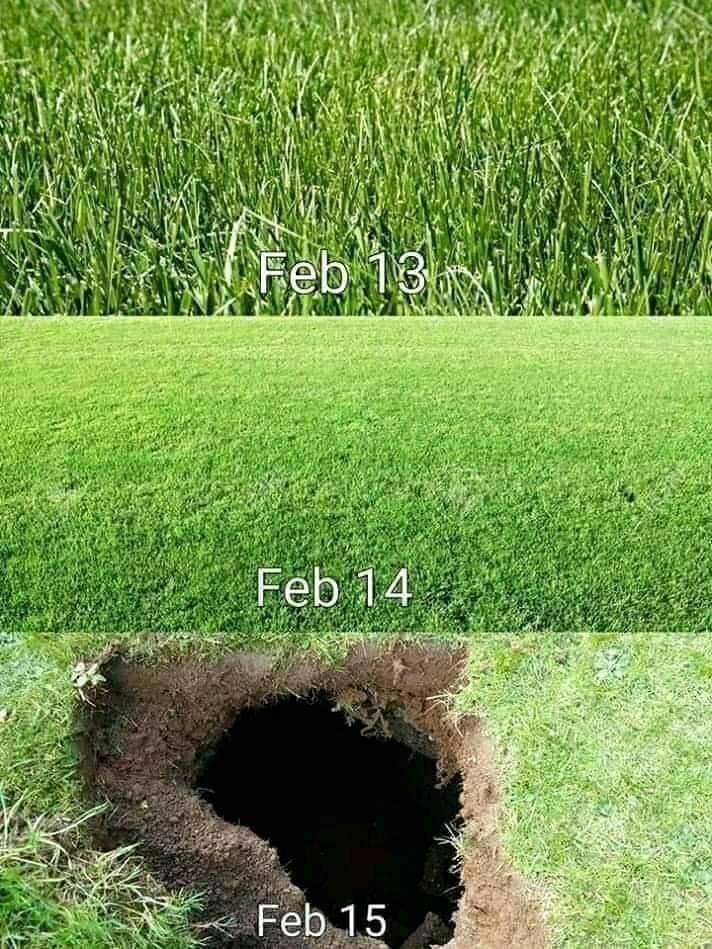
Caption: Feb 13   Feb14    Feb15
Label: hate